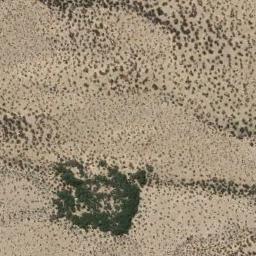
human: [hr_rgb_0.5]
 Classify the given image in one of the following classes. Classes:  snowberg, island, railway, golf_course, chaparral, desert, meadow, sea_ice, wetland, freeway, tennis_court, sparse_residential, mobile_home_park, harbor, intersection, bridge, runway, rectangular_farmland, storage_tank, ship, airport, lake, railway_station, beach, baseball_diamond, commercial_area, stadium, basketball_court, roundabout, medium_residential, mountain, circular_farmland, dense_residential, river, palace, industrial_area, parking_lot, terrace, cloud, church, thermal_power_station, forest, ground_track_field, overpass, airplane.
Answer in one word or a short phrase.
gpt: chaparral